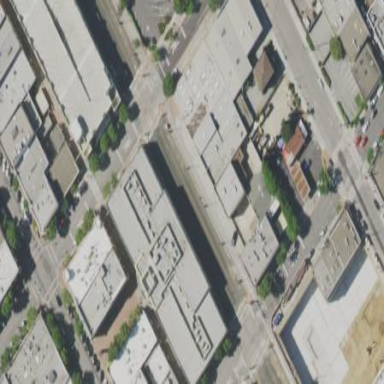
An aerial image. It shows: Cinema building.